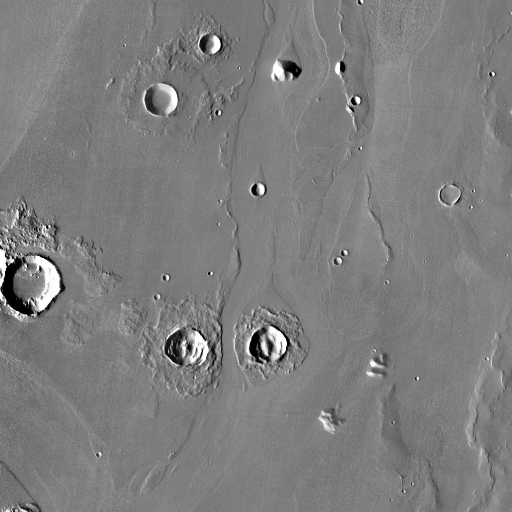
Crater classes present: Background, Other, Layered, Buried